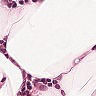
Metastatic tissue present: no